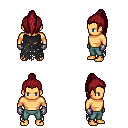
a pixel art fantasy rpg character, male body template, human, tanned skin, black tattered cape, teal pants, brunette long topknot hairstyle, metal gloves, four views (front, back, left, right), 2x2 character sprite sheet, small pixel art, hard edges, no anti-aliasing